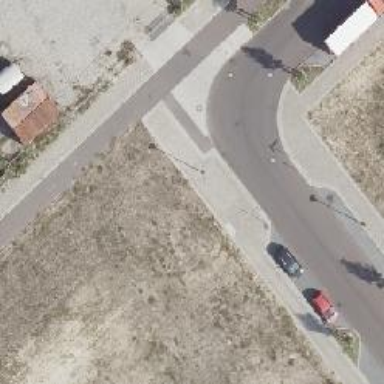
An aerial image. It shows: Unclassified asphalt road with parallel street-side parking. There is separate sidewalk along the road.